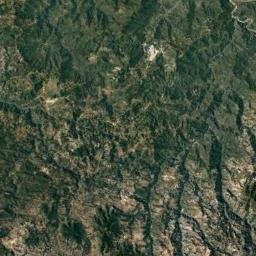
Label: mountain